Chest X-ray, AP view. Patient: 63 years old, sex F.
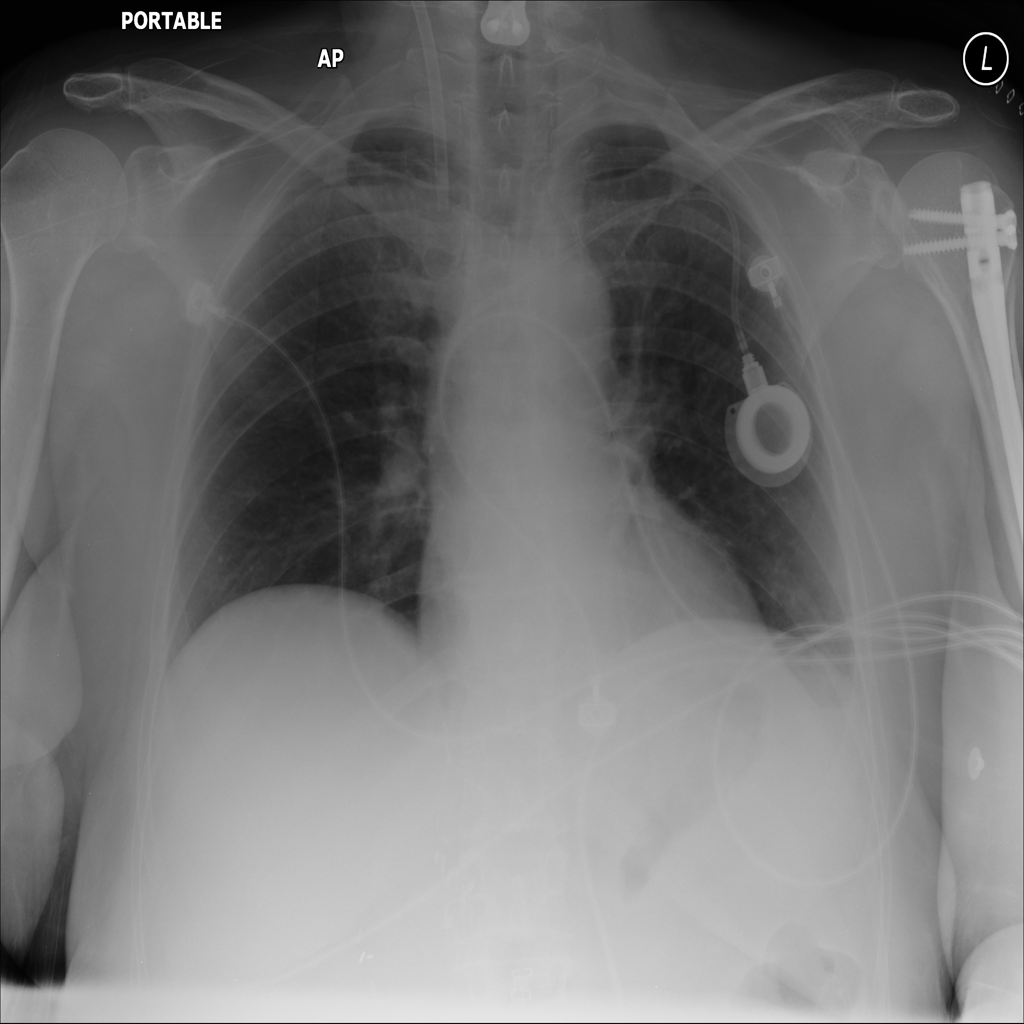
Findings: No Finding